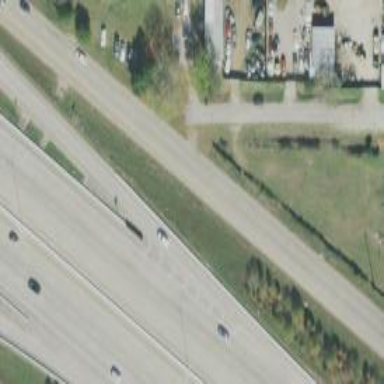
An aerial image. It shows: Secondary road with frontage road alongside.